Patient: sex F, age 58
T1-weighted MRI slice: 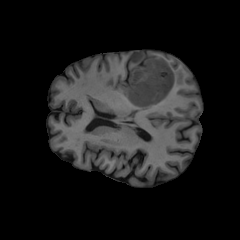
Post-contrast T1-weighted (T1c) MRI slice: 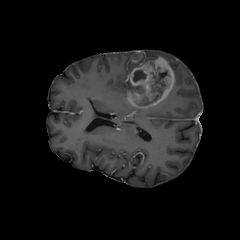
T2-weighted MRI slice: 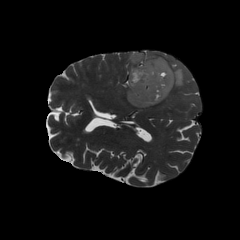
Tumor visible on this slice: yes
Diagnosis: Glioblastoma, IDH-wildtype
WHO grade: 4